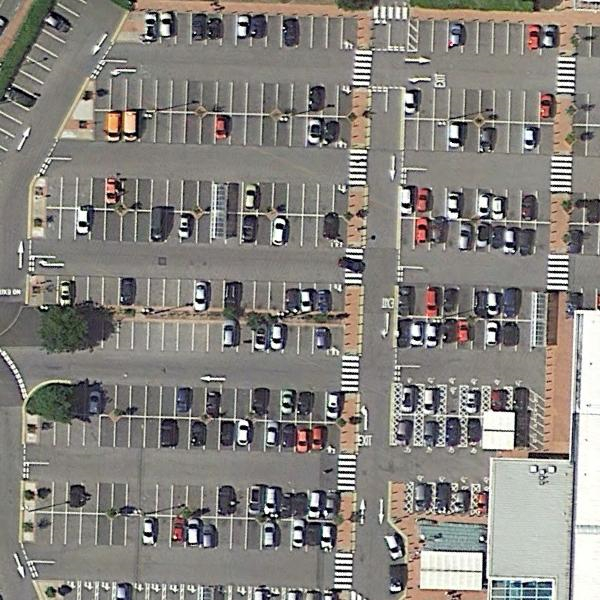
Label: Parking